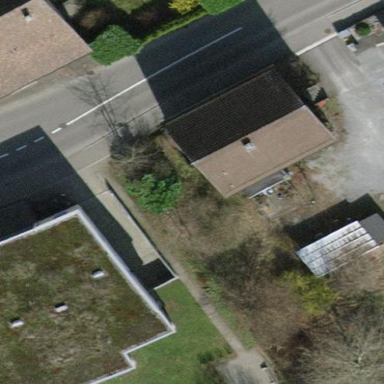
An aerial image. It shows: Detached building.